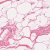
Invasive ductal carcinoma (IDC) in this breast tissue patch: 0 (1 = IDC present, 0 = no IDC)